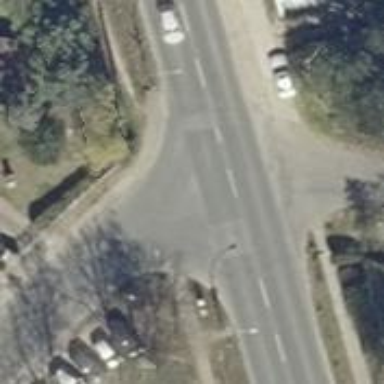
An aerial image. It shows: Secondary road with asphalt surface and sidewalk on both sides. Lane markings are present on the road.